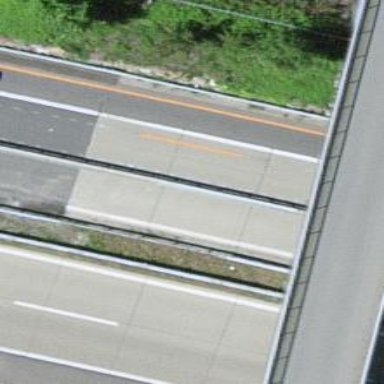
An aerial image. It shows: Asphalt motorway.